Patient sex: M
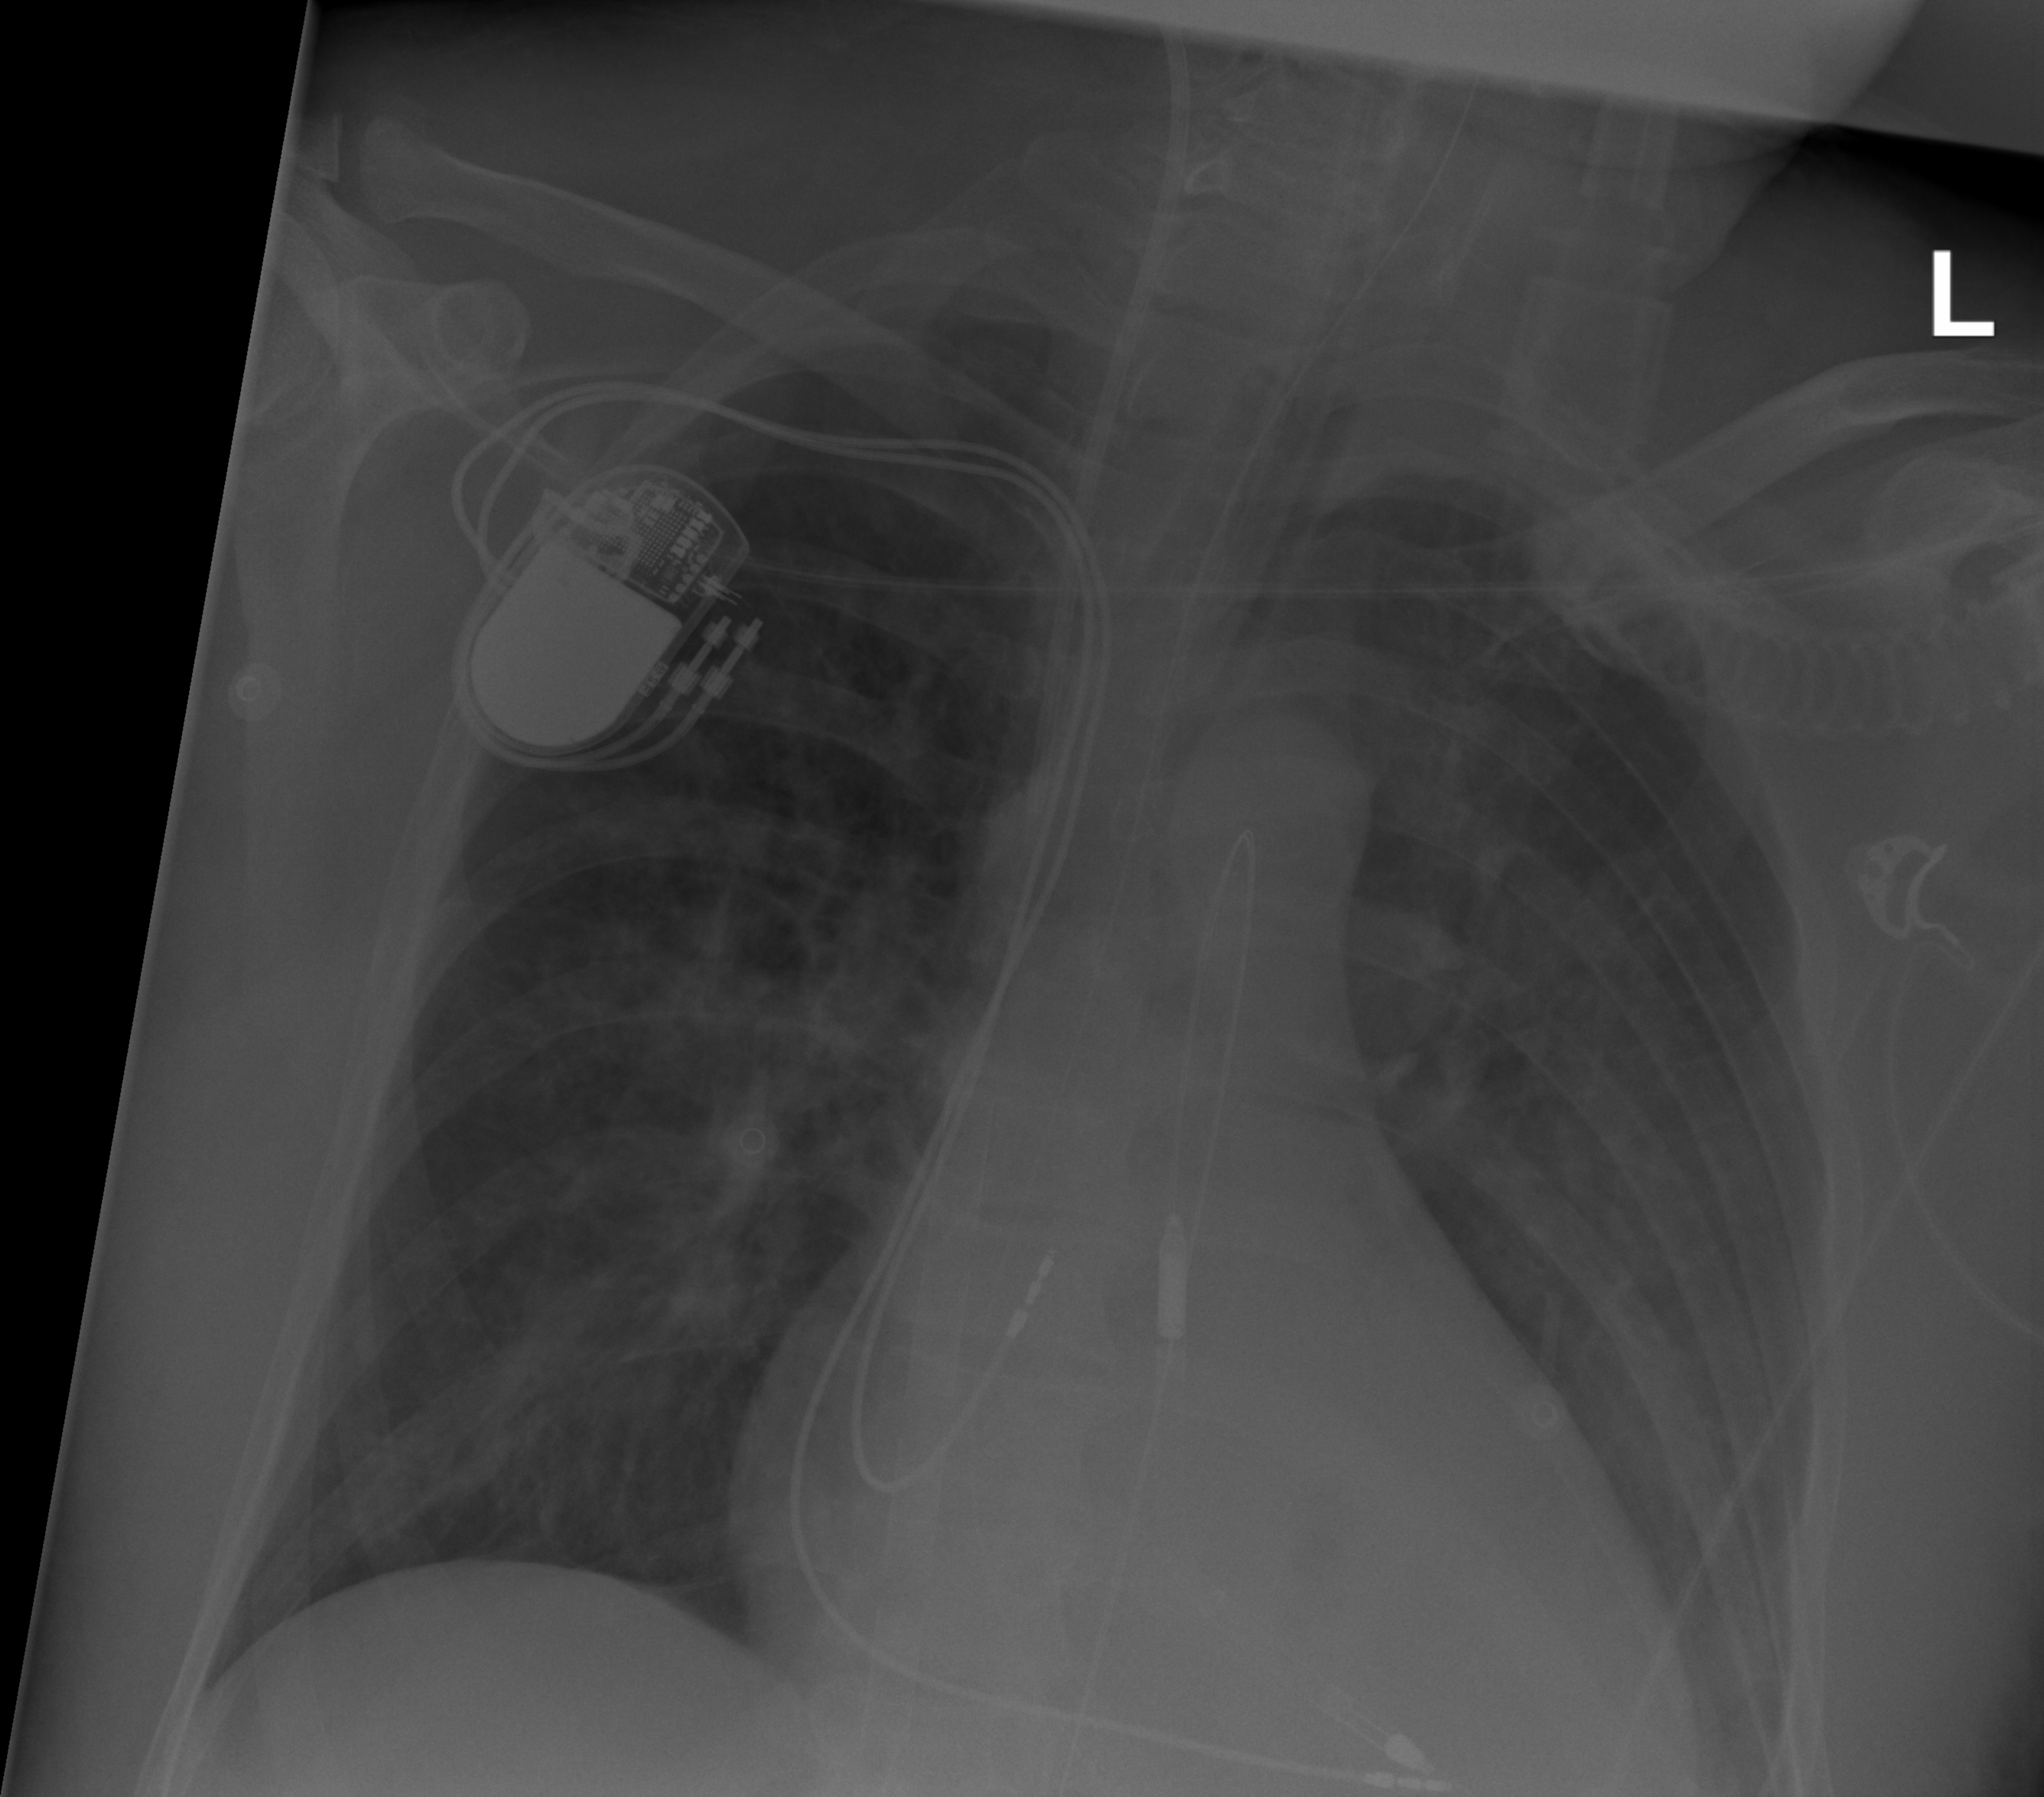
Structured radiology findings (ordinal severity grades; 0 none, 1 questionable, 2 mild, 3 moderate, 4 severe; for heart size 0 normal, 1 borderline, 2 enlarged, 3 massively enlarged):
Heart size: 2
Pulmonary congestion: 0
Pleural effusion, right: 0
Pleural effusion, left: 2
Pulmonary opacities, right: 2
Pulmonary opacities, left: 2
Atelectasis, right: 2
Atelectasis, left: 2